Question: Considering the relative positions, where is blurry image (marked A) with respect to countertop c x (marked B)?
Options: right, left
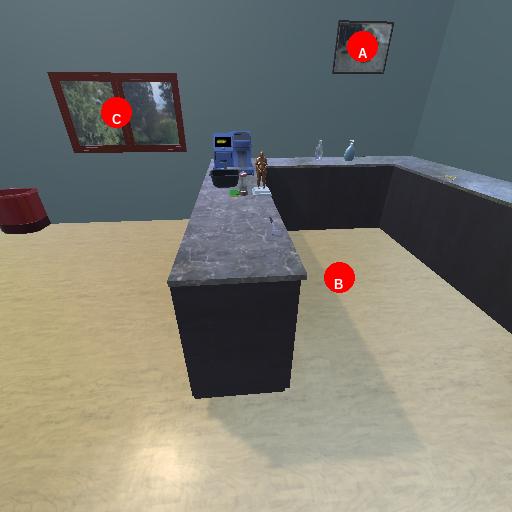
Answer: right